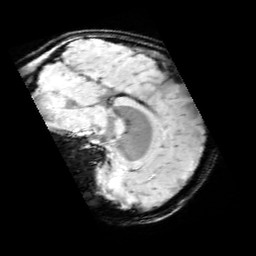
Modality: SWI
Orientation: sagittal
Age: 11
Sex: female
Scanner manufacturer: siemens
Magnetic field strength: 3 T
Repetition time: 0.027 s
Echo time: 0.02 s